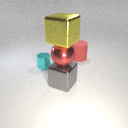
large gray metal cube in front of small cyan metal cylinder